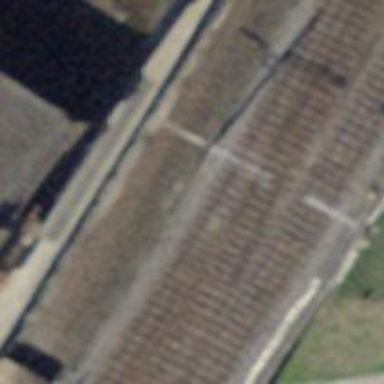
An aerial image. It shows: Disused railway siding with one track. The track is electrified with contact line.